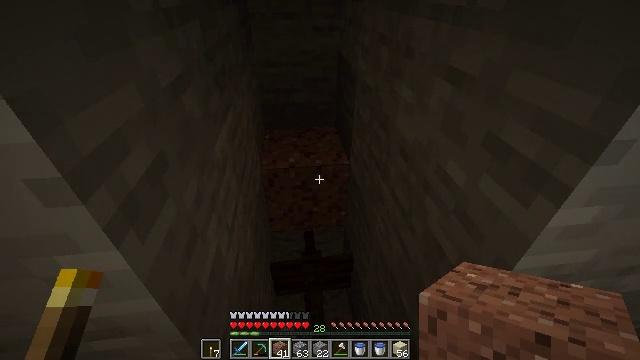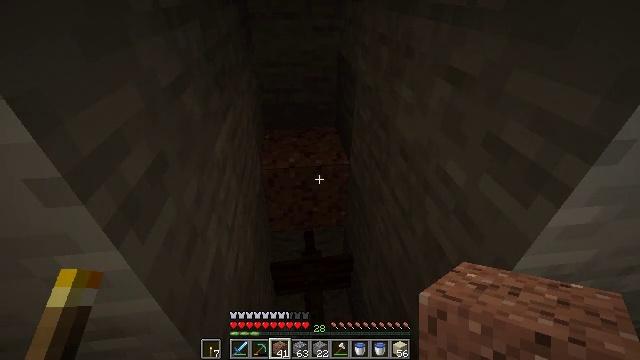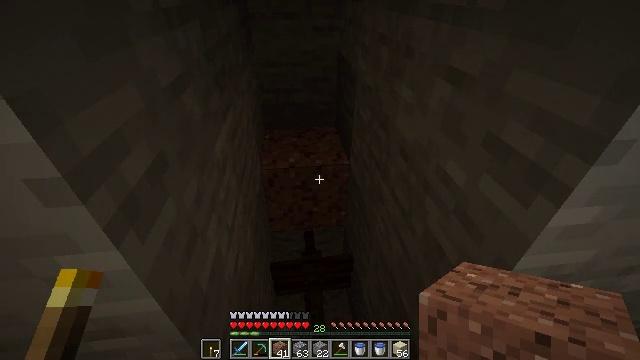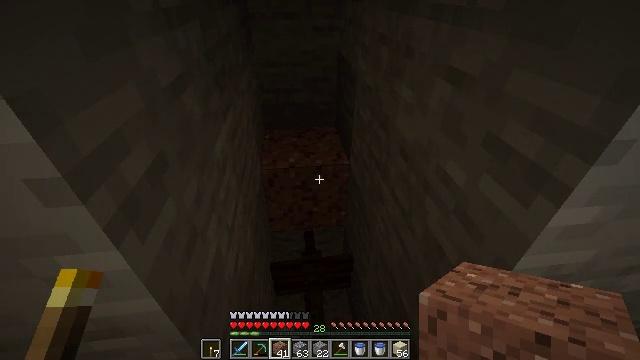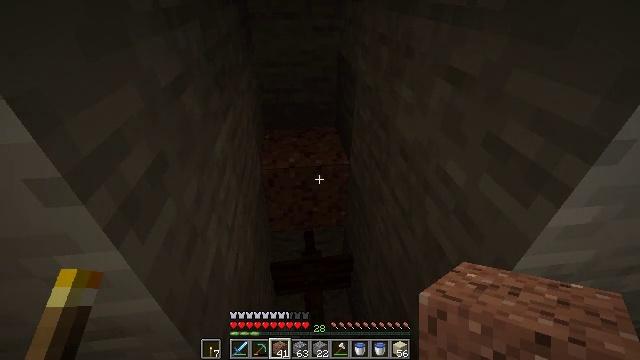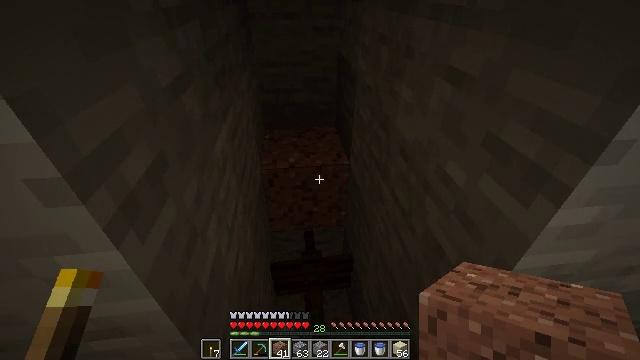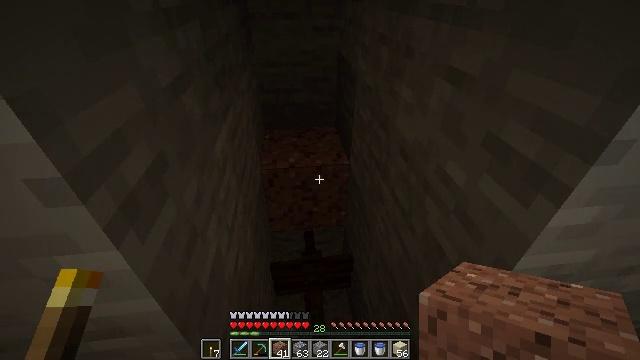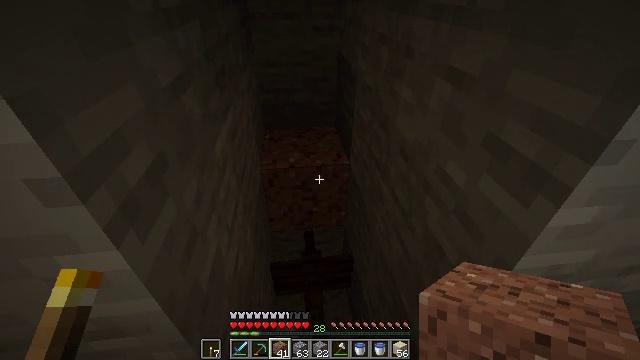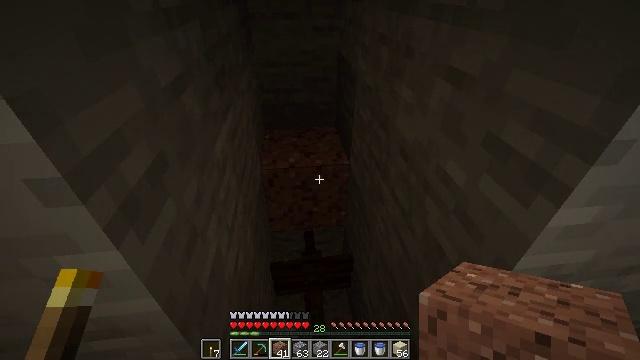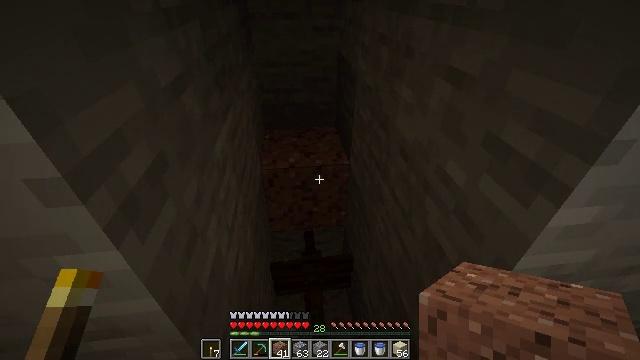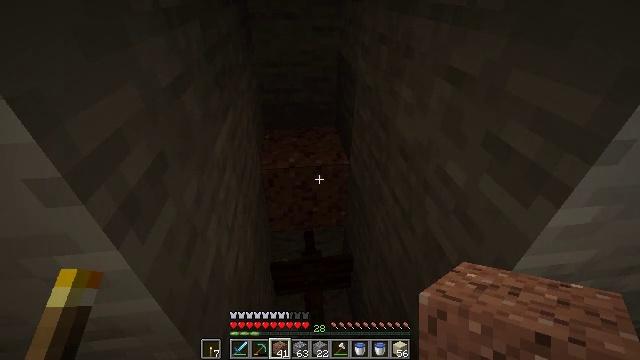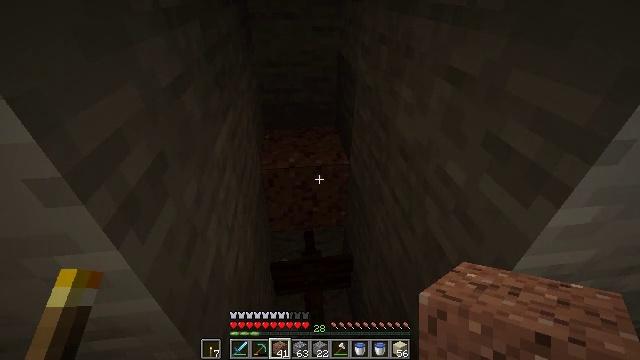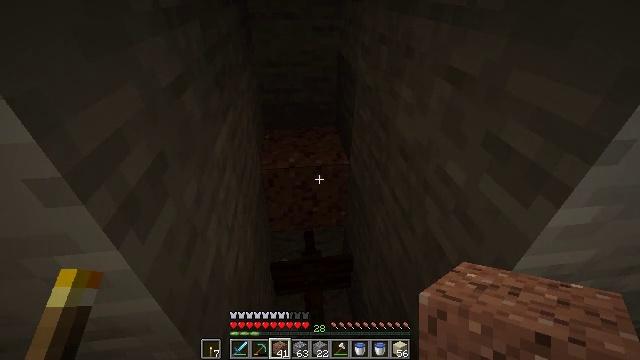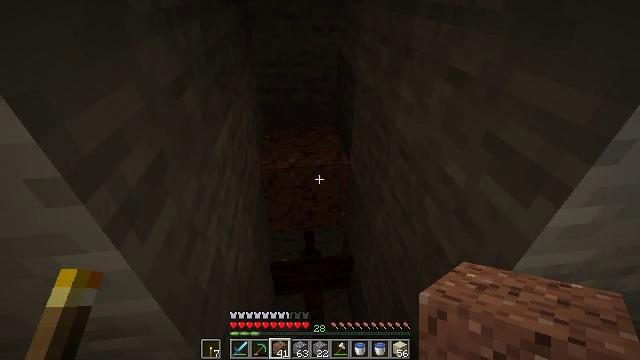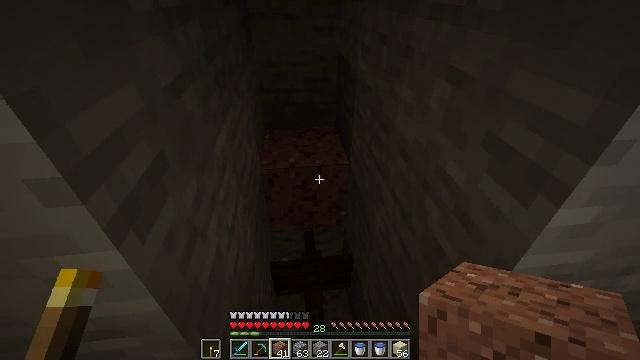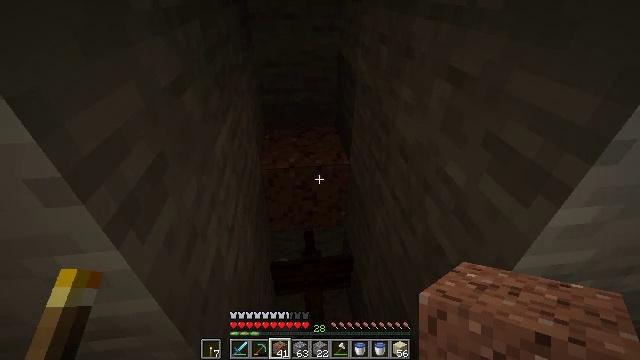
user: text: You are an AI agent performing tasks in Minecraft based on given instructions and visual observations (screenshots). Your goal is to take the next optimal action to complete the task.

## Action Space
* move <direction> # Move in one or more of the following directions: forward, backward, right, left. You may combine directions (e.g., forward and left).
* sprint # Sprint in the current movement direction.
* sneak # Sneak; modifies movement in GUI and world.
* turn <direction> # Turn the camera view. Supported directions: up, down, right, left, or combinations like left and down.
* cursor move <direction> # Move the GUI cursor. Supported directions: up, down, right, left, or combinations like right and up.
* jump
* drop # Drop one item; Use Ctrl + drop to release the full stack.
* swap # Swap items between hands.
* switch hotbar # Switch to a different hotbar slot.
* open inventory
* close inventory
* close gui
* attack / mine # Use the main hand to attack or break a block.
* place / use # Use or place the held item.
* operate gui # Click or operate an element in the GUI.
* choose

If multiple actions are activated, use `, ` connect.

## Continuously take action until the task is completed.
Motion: motion action
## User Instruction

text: Gather the sandstone slab from its placement.
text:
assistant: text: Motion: no_op
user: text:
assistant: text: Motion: no_op
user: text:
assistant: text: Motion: no_op
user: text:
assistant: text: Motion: no_op
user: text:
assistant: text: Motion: no_op
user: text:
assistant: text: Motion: no_op
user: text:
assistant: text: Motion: no_op
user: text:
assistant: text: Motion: no_op
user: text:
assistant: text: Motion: no_op
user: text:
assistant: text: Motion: no_op
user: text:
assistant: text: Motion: no_op
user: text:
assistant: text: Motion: no_op
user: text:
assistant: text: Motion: no_op
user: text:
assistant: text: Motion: no_op
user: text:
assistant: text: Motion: no_op
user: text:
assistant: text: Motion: no_op
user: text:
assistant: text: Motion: no_op
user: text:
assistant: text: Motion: no_op
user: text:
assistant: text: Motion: no_op
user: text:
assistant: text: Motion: no_op
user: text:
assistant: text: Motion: no_op
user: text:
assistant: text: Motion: no_op
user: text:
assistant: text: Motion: no_op
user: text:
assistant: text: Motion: no_op
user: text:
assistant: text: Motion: no_op
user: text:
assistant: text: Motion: no_op
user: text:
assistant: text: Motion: no_op
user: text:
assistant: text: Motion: no_op
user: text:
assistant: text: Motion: no_op
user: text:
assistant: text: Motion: no_op